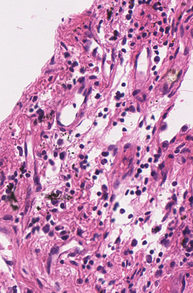
Tumor epithelial tissue: no
Tumor-associated stroma tissue: yes
Normal tissue: no